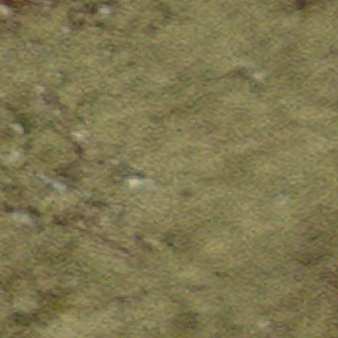
Label: other